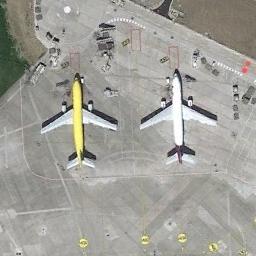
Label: airplane